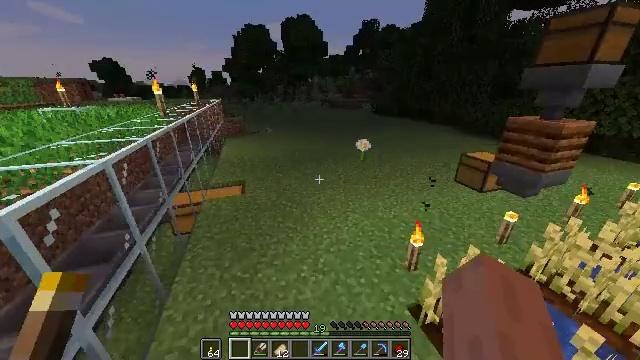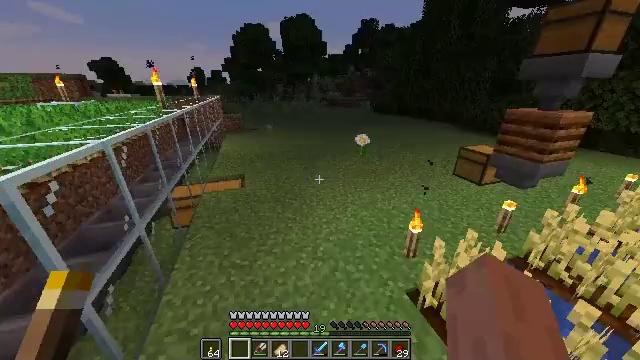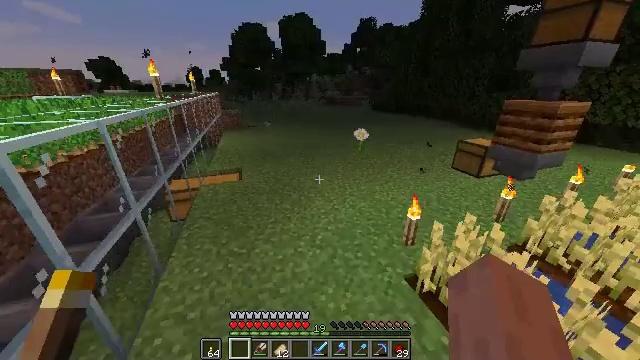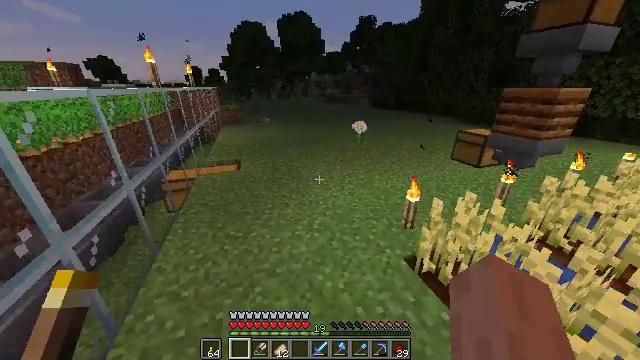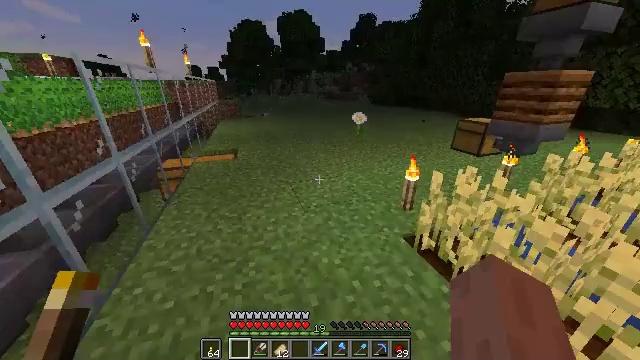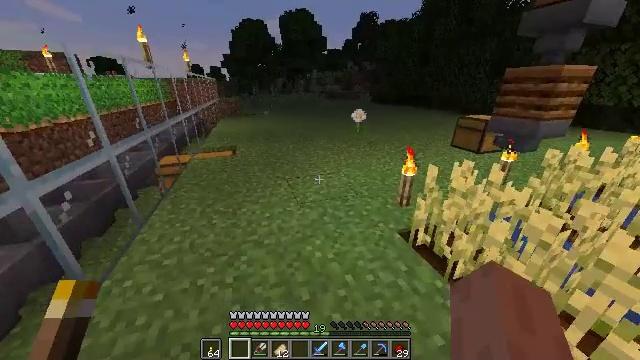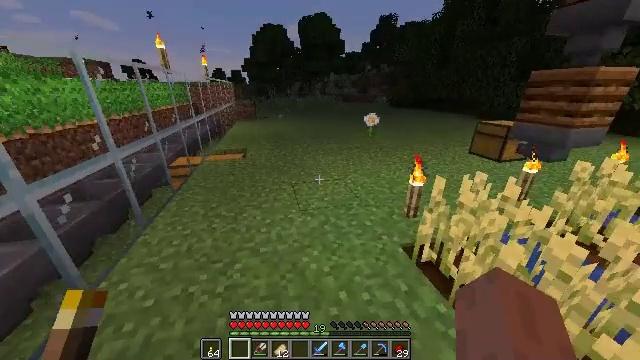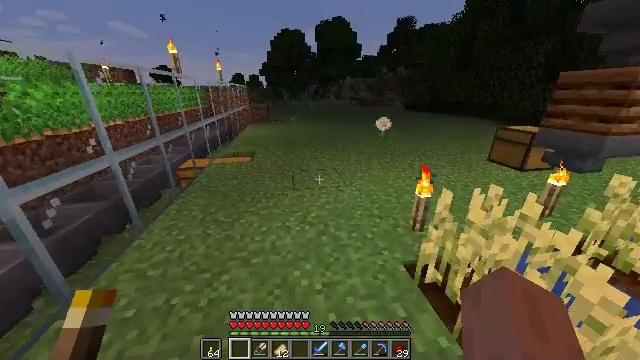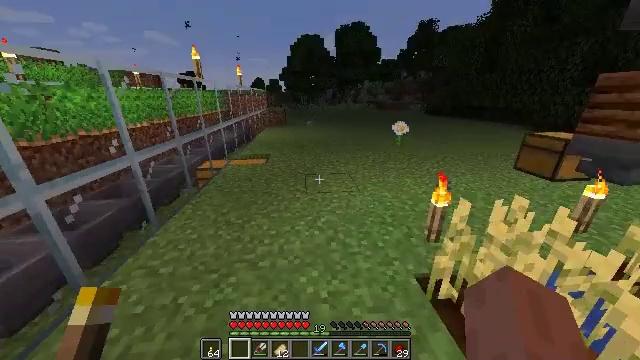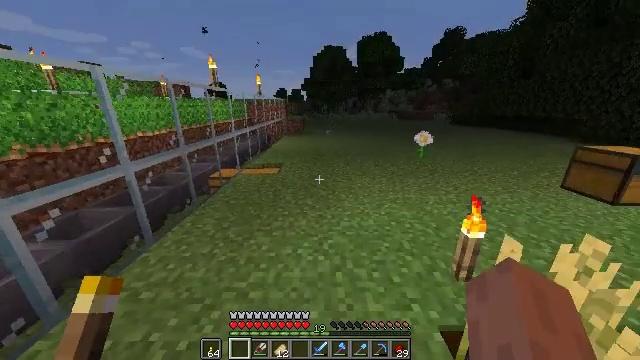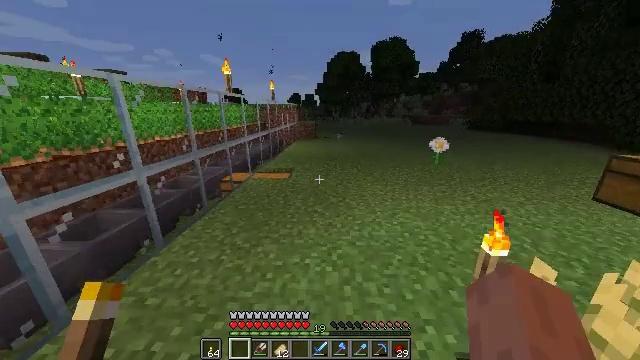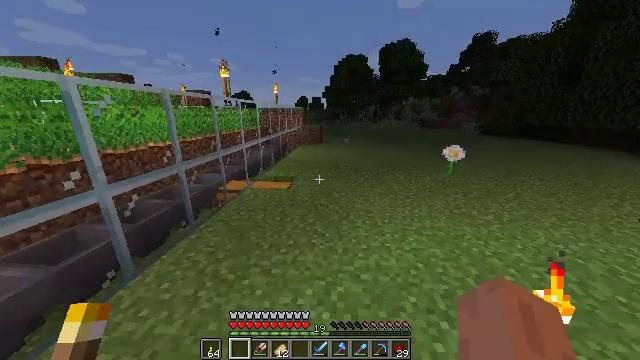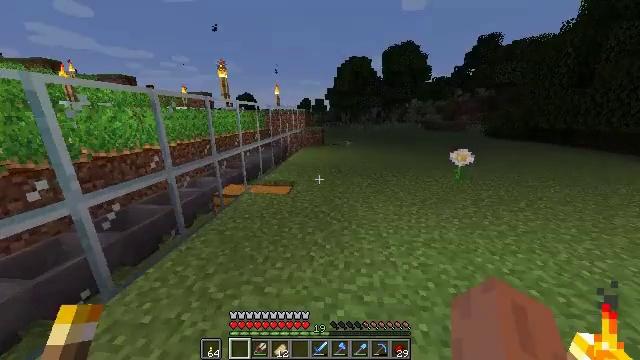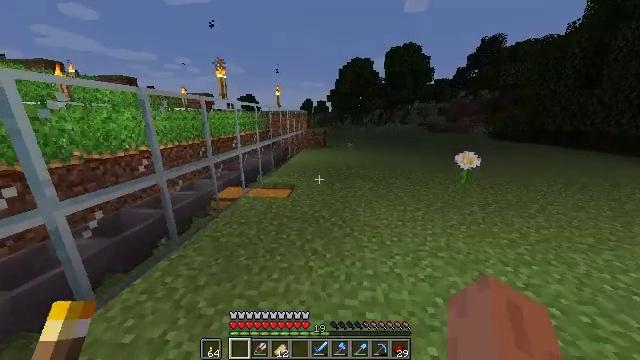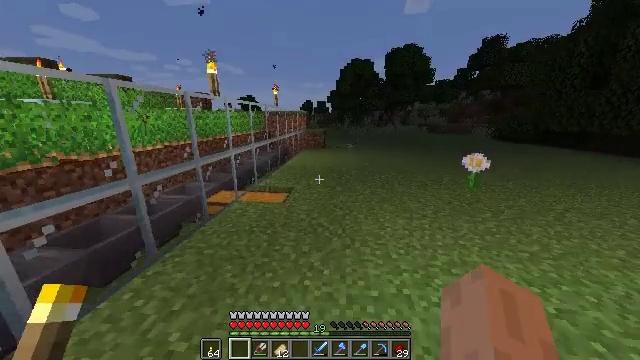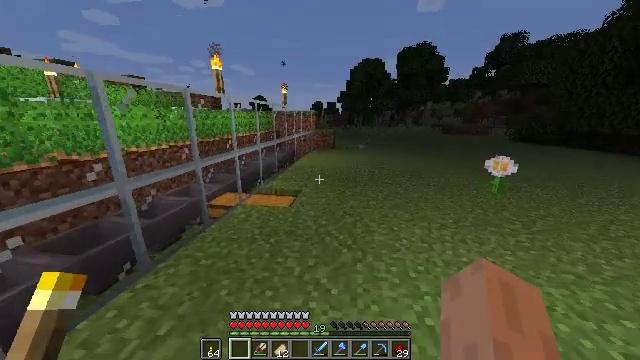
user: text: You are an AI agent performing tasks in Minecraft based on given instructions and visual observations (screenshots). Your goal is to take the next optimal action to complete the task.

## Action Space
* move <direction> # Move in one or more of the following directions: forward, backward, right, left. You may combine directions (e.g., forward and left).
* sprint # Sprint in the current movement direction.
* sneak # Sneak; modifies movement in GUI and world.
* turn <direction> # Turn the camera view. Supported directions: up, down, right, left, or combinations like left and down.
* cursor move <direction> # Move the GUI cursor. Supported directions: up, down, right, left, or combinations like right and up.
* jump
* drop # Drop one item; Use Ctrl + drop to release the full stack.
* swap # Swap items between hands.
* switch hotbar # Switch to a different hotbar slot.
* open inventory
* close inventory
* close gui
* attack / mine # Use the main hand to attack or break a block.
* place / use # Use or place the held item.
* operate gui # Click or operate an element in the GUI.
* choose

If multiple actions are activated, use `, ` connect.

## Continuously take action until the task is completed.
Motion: motion action
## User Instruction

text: Create glass by smelting sand.
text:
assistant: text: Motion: move forward and move right
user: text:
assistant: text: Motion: move forward and move right
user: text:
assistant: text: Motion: move forward and move right
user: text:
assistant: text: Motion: move forward and move right, sprint
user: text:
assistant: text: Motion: move forward and move right, sprint
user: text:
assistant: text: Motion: move forward and move right, sprint, turn left
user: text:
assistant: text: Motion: move forward and move right, sprint, turn left
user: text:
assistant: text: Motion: move forward, sprint, turn left
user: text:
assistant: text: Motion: move forward, turn left and up
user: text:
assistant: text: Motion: move forward, turn left and up
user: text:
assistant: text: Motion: move forward, sprint, turn left
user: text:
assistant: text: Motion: move forward, sprint
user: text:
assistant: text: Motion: move forward, sprint
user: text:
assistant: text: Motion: move forward, sprint
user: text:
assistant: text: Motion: move forward, turn left
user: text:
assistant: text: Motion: move forward, turn left
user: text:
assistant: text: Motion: move forward, sprint, turn left
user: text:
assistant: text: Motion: move forward, sprint, turn left
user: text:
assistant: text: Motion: move forward, sprint, turn left
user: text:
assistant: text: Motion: move forward, sprint, turn left and up
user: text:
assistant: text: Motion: move forward, turn left and up
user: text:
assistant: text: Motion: move forward, sprint, turn left
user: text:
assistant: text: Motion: move forward, sprint
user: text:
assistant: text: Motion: move forward, sprint
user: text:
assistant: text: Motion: move forward, sprint
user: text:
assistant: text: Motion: move forward
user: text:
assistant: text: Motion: move forward, turn right
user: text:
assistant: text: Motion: move forward, turn right
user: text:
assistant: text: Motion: move forward, sprint, turn right
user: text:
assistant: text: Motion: move forward, sprint, turn right